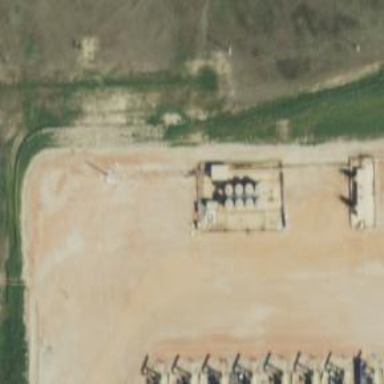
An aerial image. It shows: Storage tank with man-made structure.